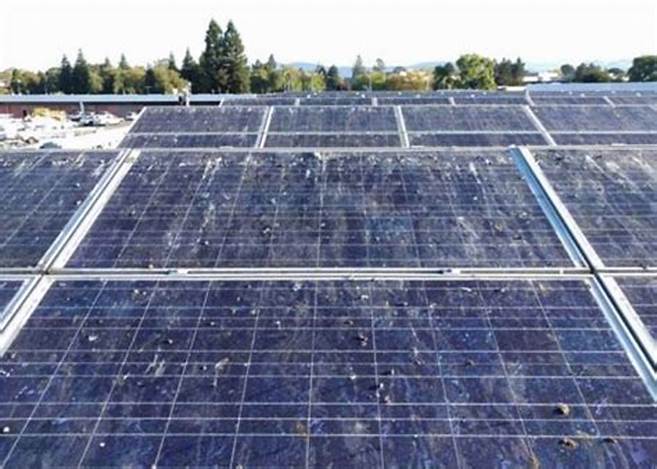
Label: Bird-drop